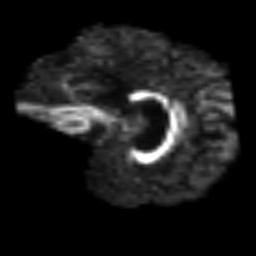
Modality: FA
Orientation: sagittal
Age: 62
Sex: female
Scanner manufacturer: siemens
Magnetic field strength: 3 T
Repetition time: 3.2 s
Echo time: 0.081 s